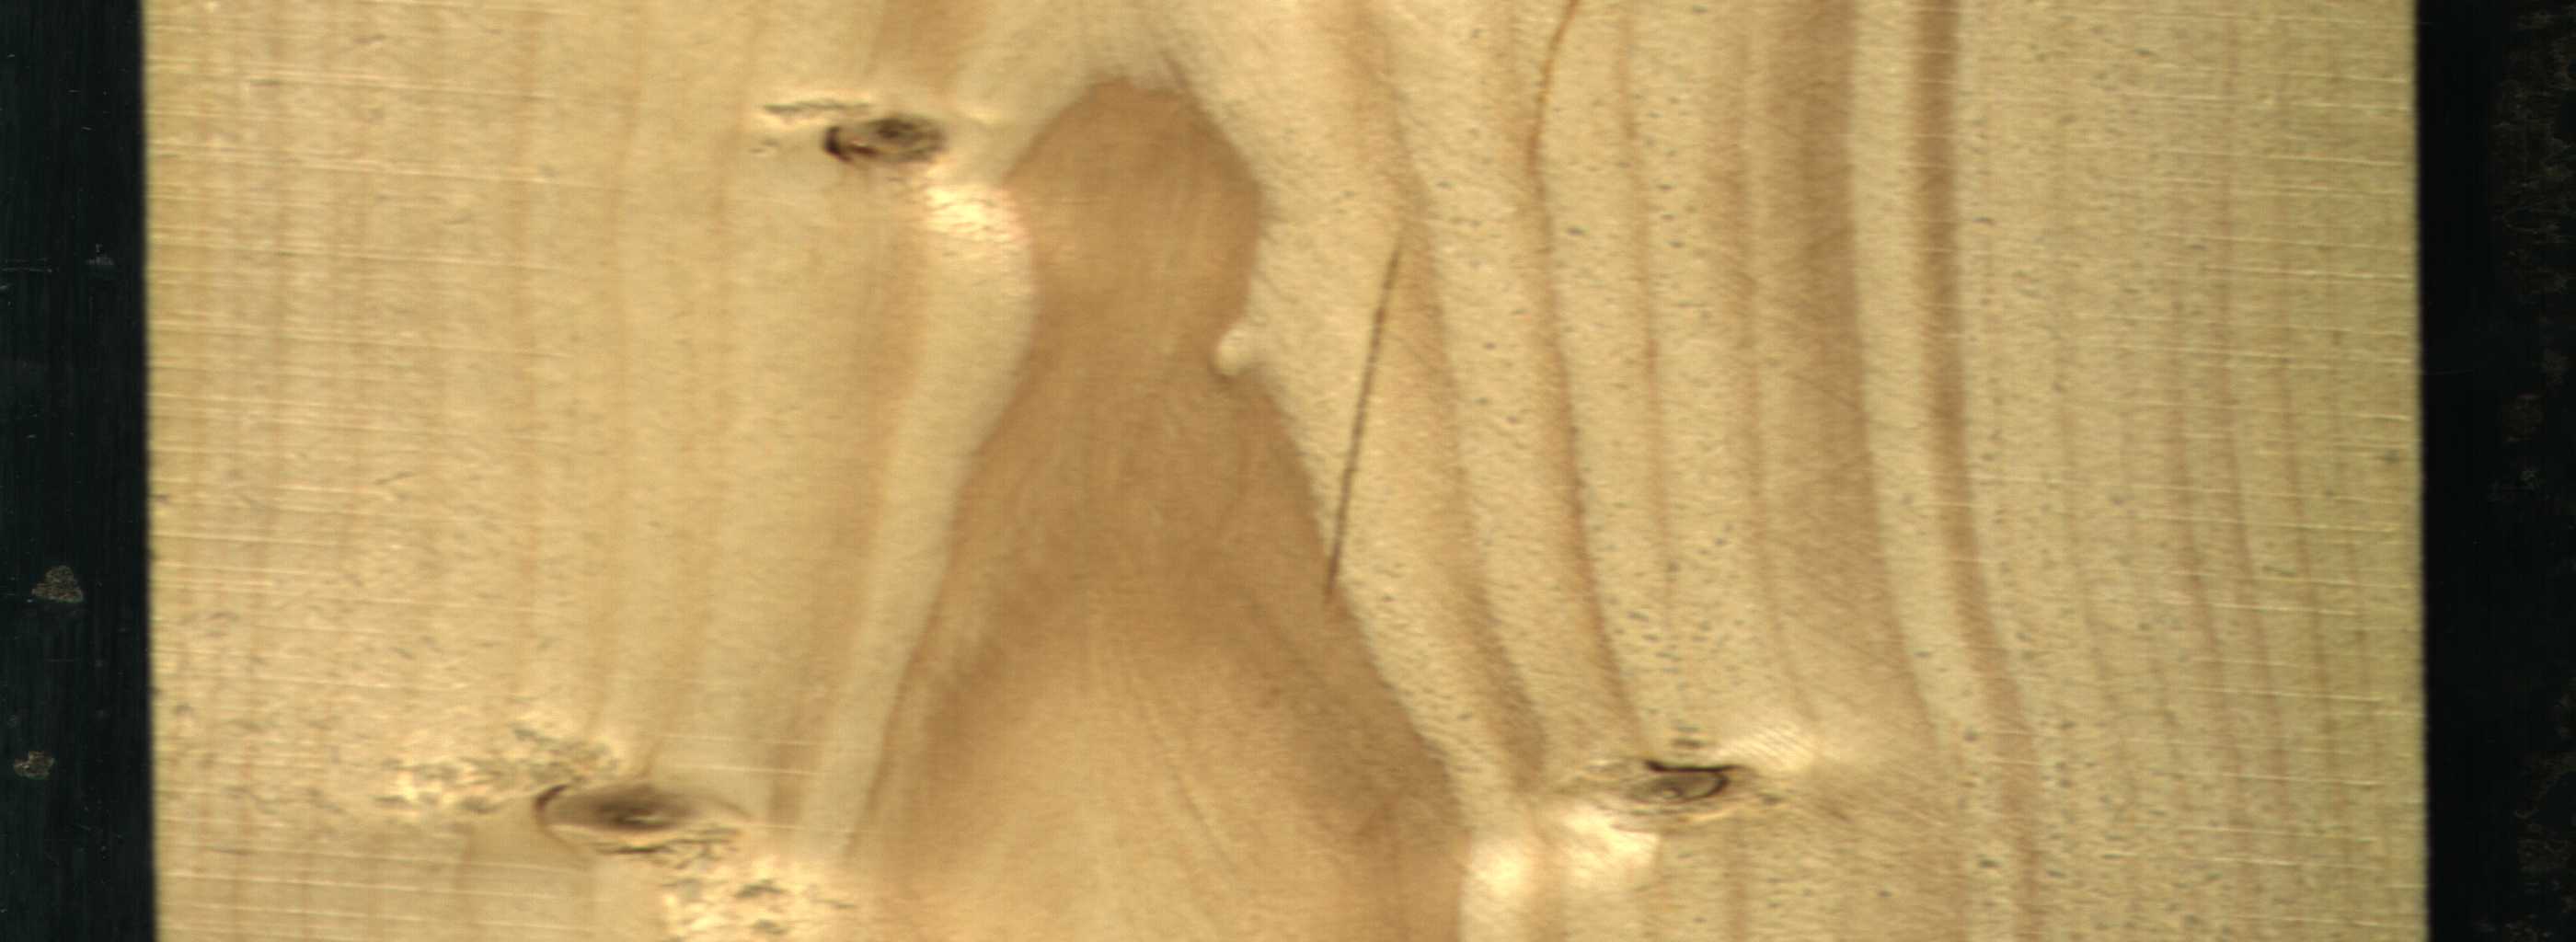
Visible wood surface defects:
resin
resin
Live_Knot
Live_Knot
Live_Knot